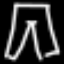
Label: pants